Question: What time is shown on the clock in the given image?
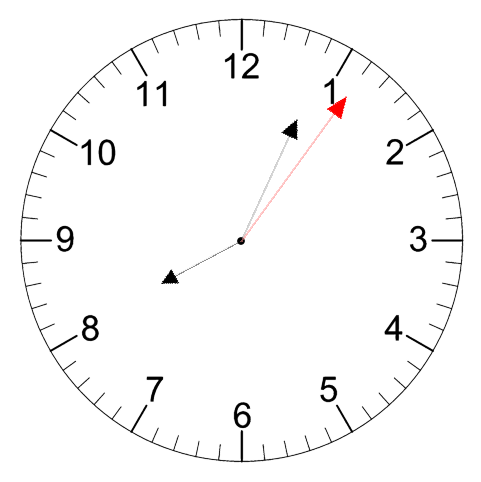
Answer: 08:04:06